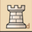
Piece: wR